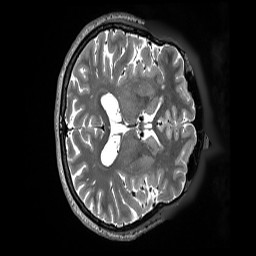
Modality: T2w
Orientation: axial
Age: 39
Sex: female